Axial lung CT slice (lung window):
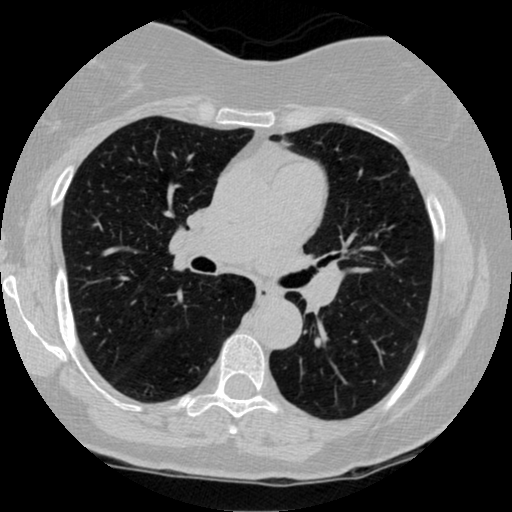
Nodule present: no